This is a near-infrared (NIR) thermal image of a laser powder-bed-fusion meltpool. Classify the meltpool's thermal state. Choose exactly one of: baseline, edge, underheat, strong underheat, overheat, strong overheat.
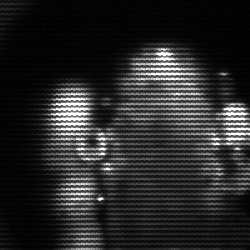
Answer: strong underheat